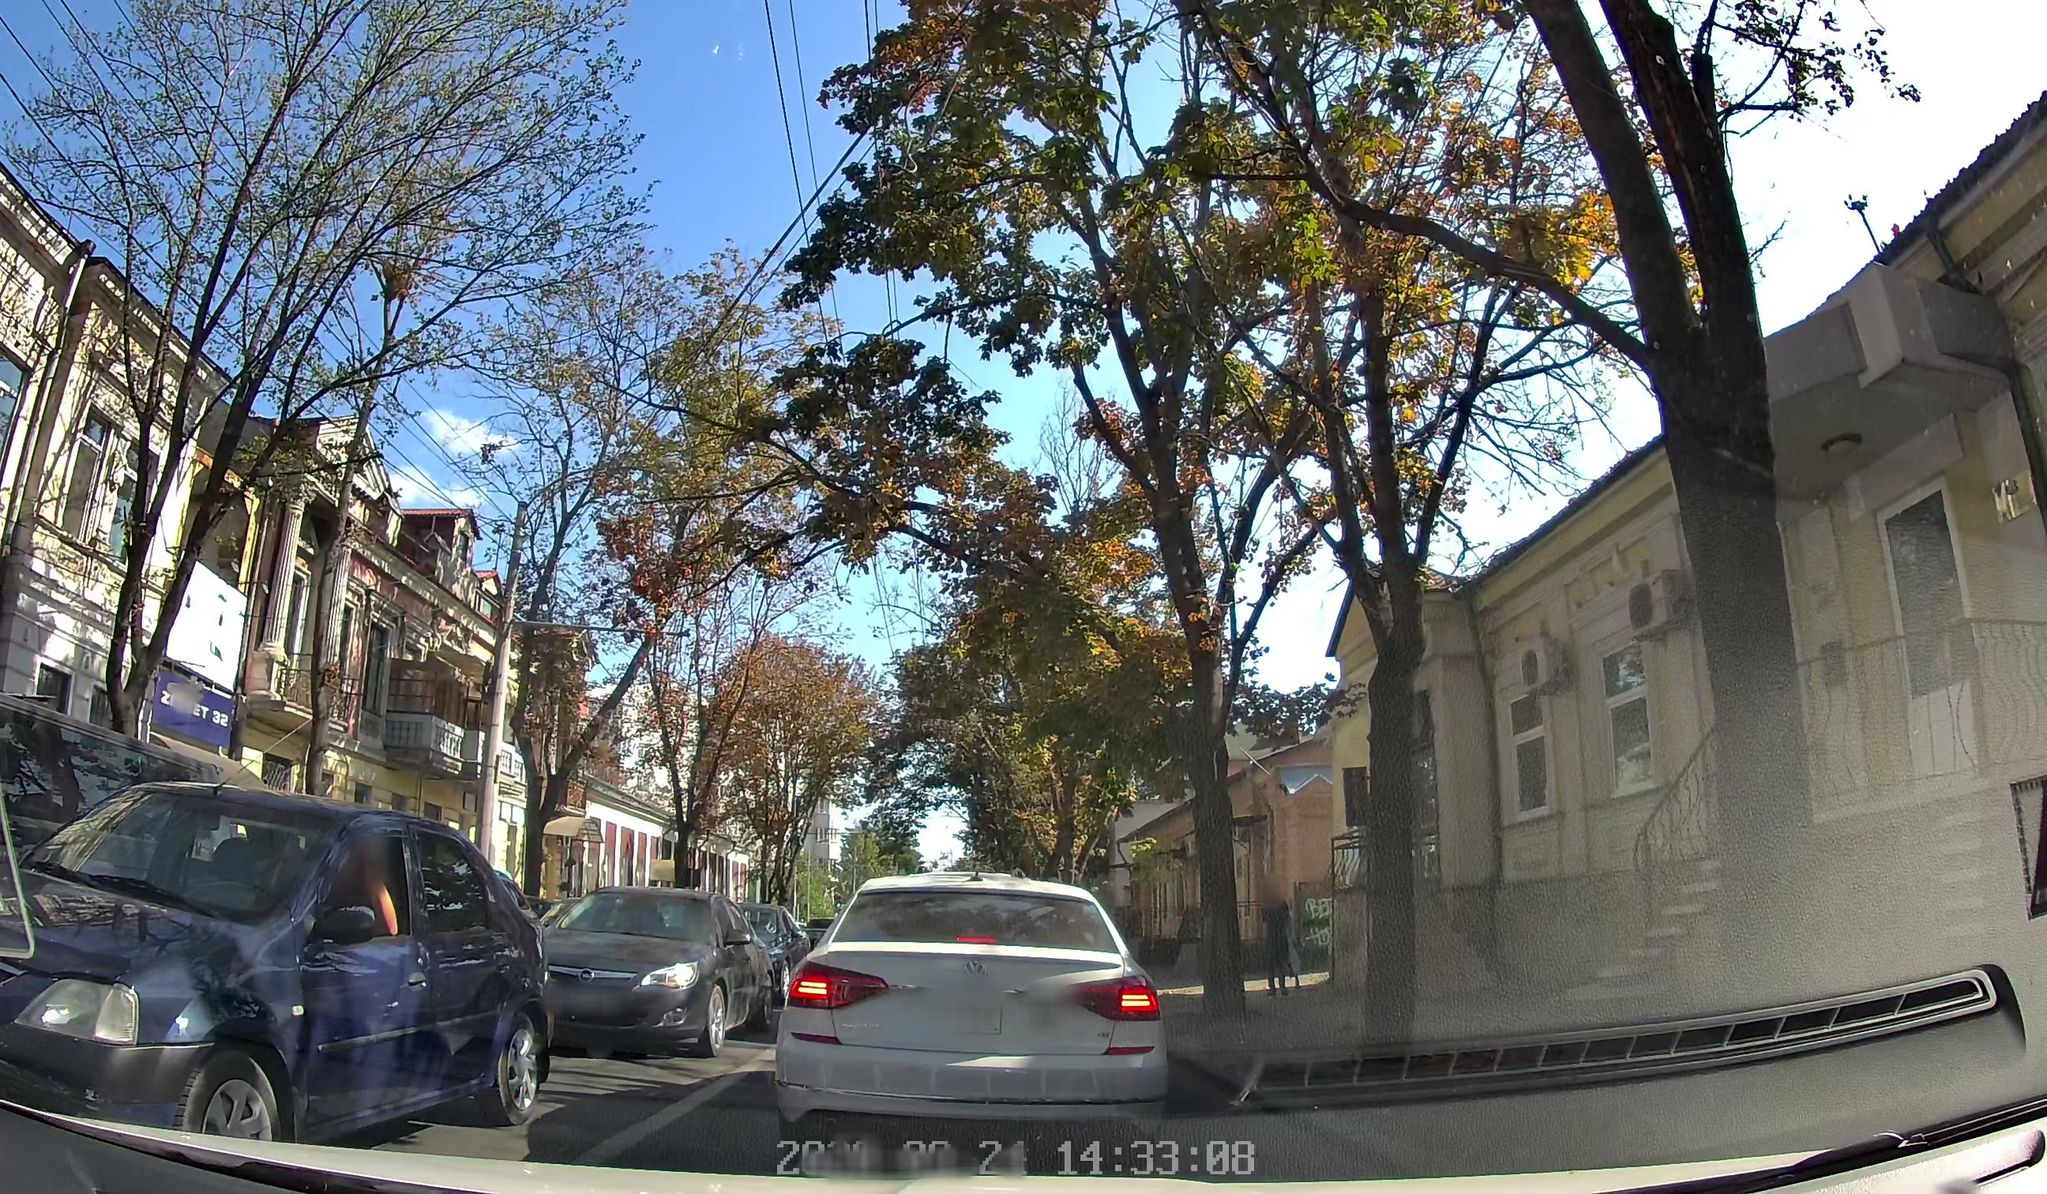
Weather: clear
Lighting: day
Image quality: good
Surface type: driving surface
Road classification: secondary
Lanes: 2
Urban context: urban centre
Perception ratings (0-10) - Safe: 7.63, Lively: 8.74, Beautiful: 4.02, Boring: 1.42, Depressing: 2.85, Wealthy: 7.63